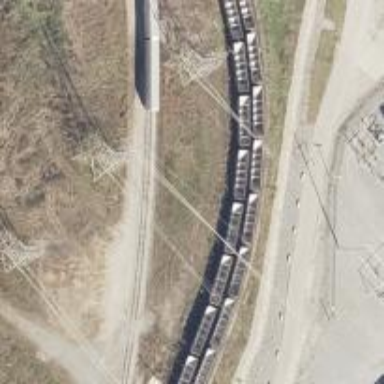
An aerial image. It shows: Railway spur service.